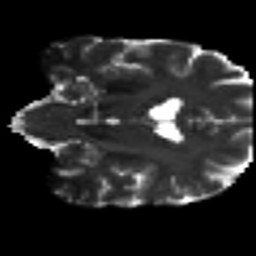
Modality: T2w
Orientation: coronal
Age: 49
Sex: female
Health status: ill
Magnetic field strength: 3 T
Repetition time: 8.4 s
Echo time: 0.0926 s